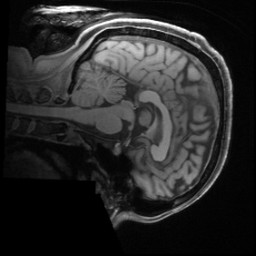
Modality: T1w
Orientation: sagittal
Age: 34
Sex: female
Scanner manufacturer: siemens
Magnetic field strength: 3 T
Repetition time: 2.55 s